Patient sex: M
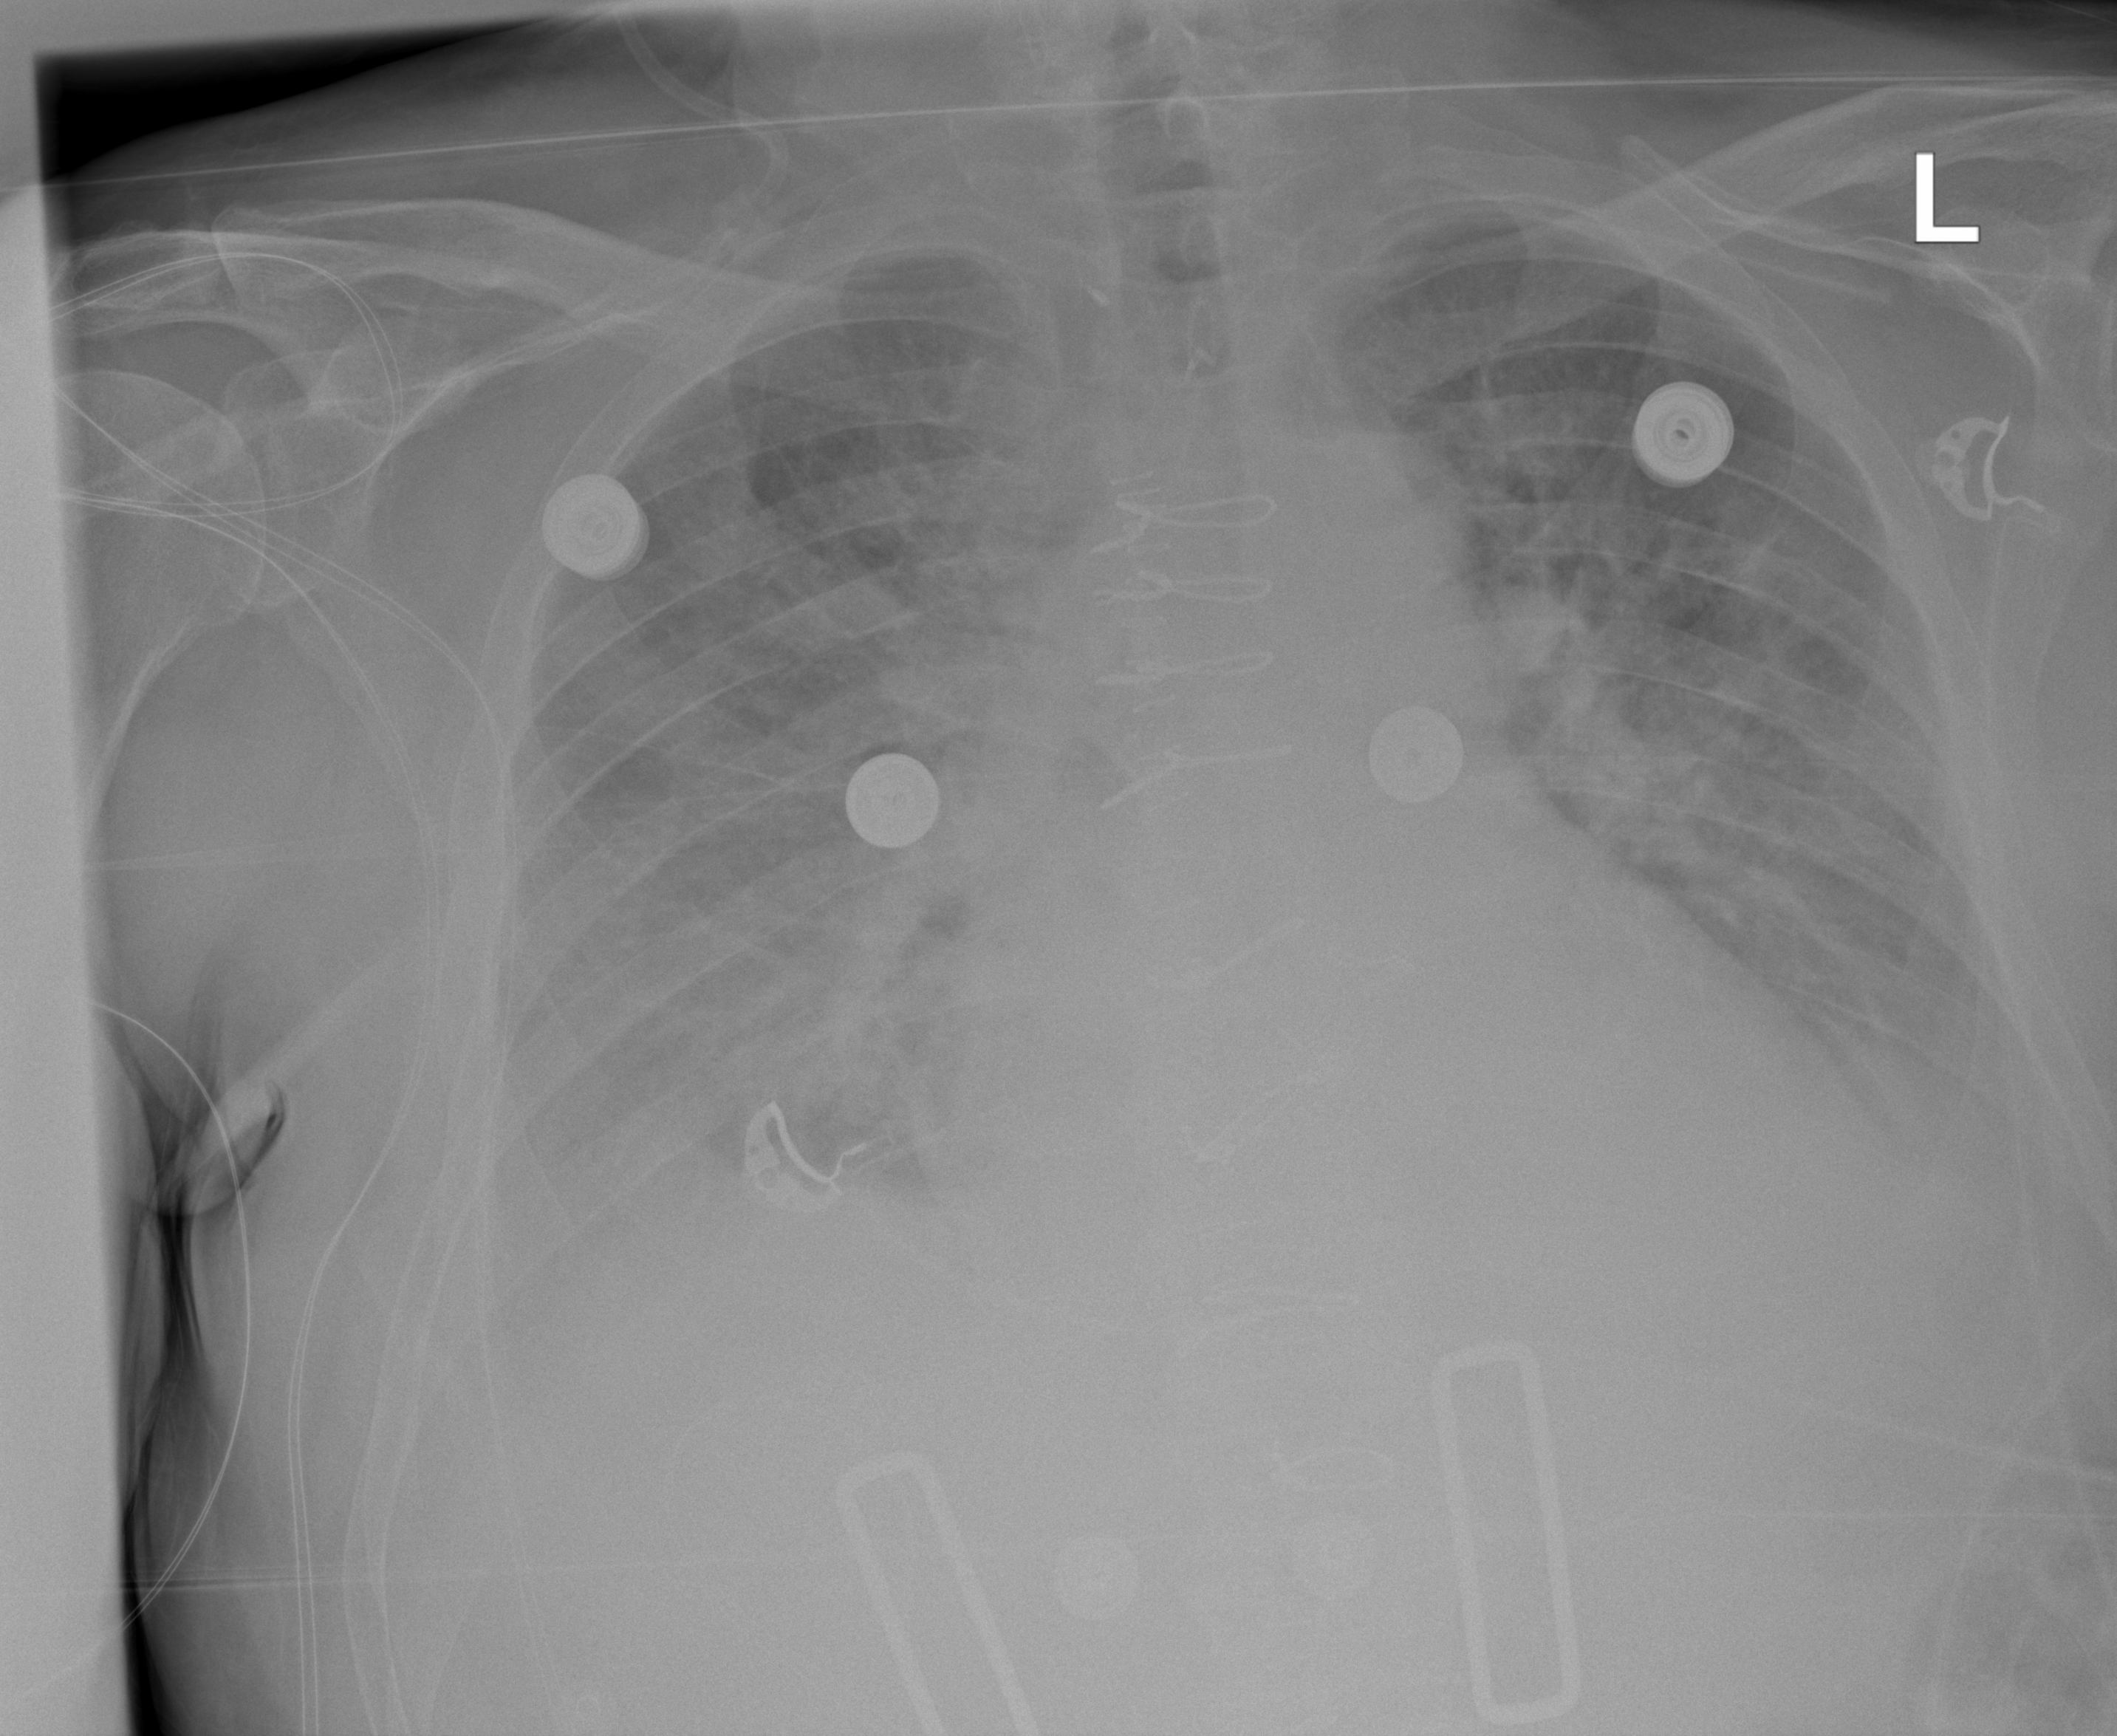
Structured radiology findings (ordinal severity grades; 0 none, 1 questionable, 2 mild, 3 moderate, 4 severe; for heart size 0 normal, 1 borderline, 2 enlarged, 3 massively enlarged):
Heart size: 2
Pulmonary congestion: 2
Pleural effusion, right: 2
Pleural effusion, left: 2
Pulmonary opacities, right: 0
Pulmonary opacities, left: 0
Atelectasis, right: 2
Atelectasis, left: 2